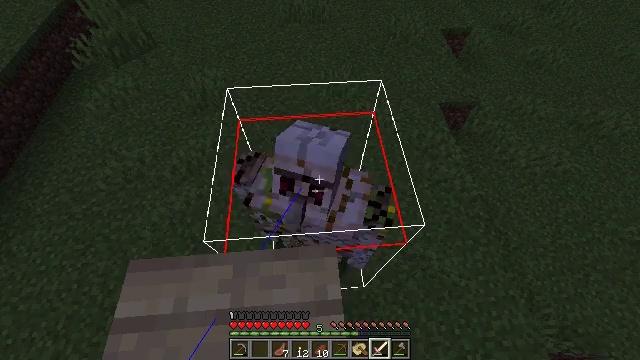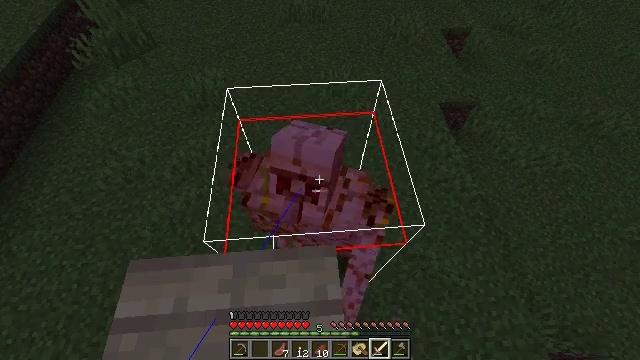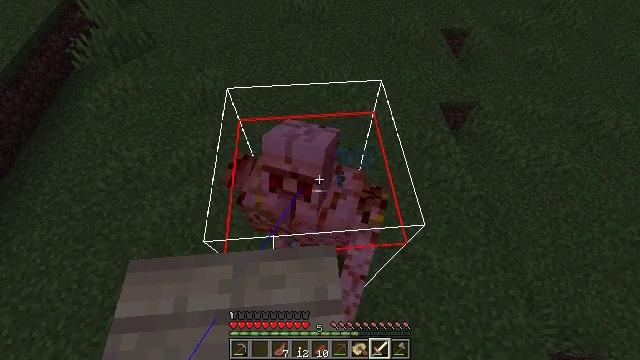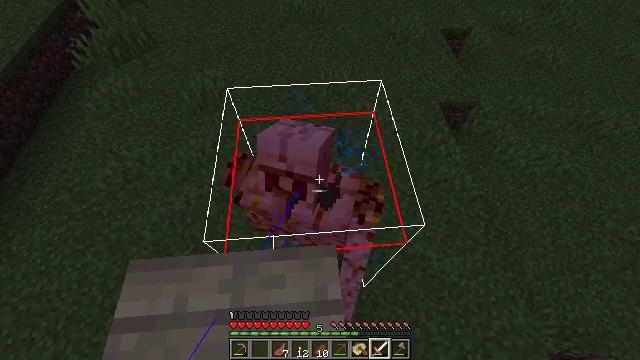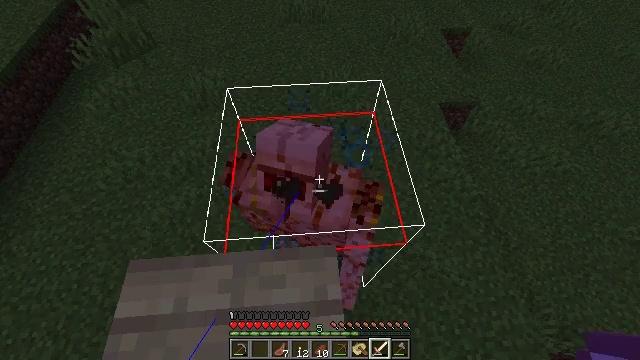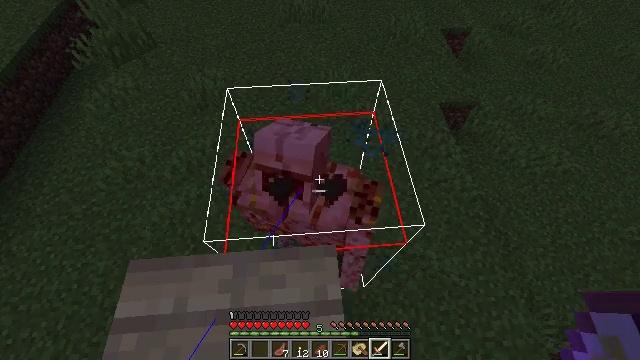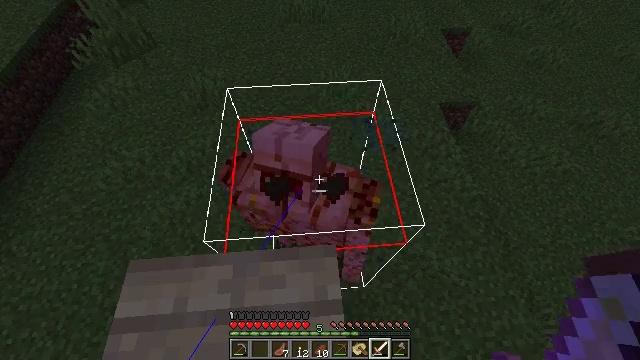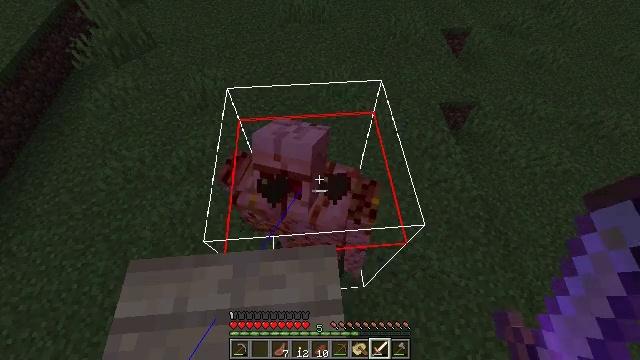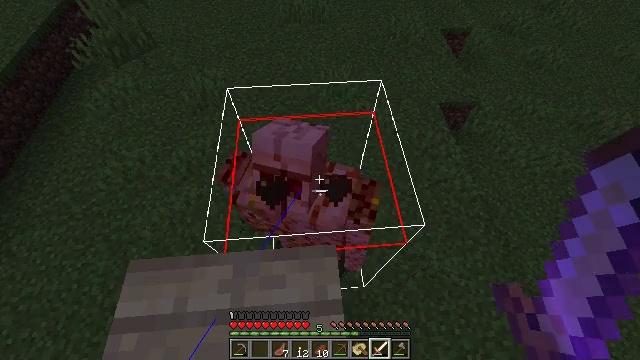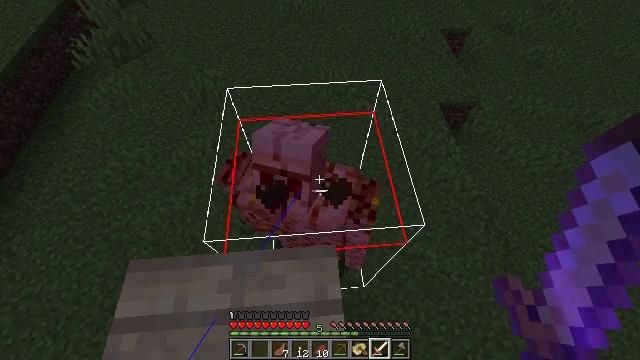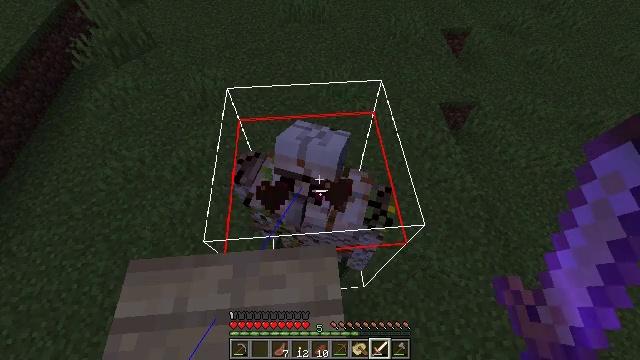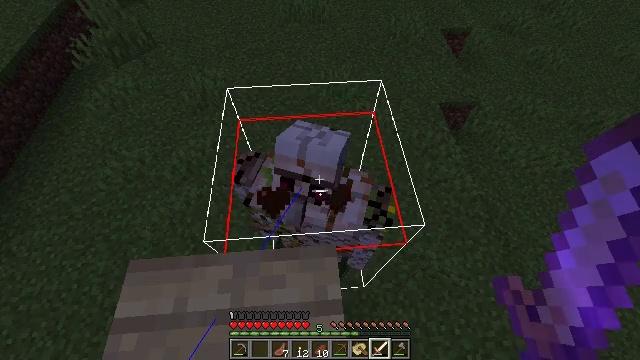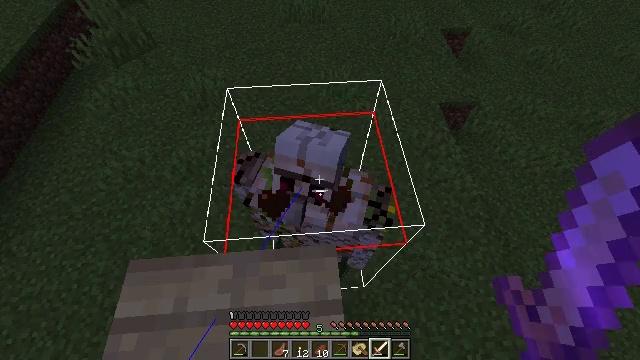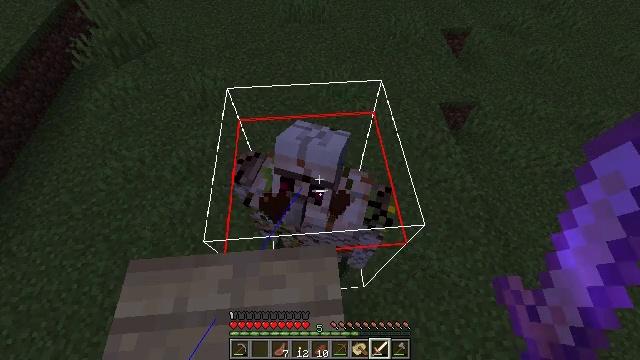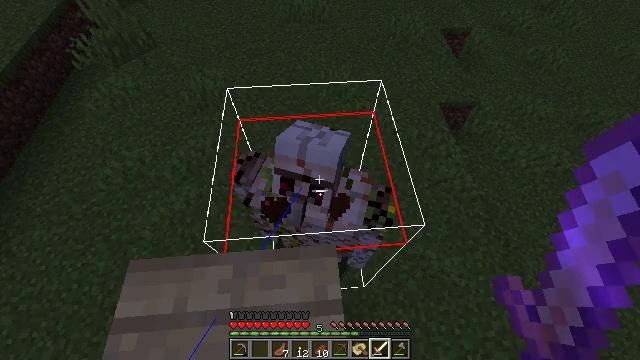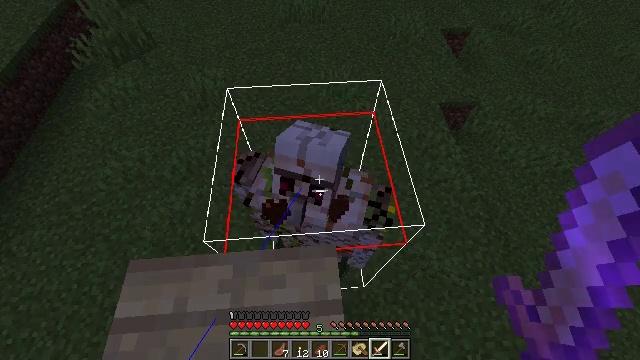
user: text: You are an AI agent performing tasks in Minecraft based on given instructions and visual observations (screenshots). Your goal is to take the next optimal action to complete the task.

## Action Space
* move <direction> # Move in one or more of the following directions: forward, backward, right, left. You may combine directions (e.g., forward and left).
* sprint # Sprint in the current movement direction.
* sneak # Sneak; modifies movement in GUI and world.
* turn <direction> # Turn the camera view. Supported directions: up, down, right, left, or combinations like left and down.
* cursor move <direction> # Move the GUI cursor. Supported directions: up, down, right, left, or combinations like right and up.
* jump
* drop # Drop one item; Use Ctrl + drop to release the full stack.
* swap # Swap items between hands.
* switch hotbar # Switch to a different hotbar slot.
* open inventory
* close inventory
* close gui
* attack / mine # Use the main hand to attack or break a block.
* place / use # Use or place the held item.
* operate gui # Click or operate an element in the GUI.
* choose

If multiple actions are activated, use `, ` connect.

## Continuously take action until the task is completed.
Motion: motion action
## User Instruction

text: Defeat the iron golem.
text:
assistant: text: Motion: sneak
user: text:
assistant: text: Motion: sneak
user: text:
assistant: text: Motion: sneak
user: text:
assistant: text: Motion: sneak
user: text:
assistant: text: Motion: sneak
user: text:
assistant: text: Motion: sneak
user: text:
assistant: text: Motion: sneak
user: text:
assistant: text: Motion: sneak
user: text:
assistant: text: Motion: sneak
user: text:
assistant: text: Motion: sneak
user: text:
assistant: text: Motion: sneak
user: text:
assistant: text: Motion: sneak
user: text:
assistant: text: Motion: sneak
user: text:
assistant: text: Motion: sneak
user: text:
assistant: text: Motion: sneak
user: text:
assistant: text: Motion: sneak
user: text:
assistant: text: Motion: sneak
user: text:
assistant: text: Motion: sneak, attack / mine
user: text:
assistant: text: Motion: sneak, turn left and down, attack / mine
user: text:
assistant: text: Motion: sneak, turn left and down, attack / mine
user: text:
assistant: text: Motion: sneak, attack / mine
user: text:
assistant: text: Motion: sneak
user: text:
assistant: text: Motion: sneak